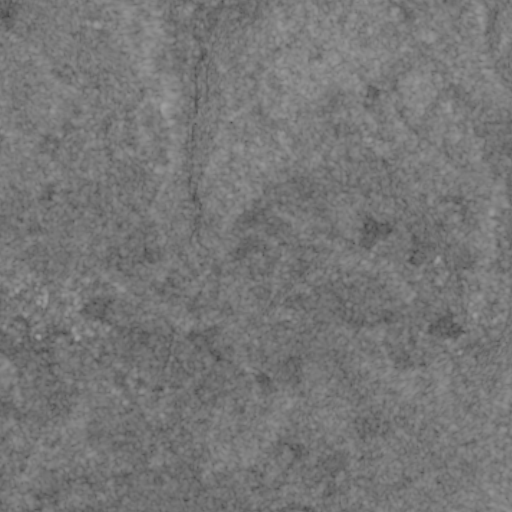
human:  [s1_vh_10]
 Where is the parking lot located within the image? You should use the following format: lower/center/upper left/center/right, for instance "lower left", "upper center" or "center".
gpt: The parking lot is located in the center left of the image.
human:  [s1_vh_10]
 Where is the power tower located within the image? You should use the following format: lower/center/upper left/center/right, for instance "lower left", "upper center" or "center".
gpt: The power tower is located in the lower right of the image.
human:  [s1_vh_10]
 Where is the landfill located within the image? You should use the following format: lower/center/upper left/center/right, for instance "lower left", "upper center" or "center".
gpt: There is no landfill in the image.

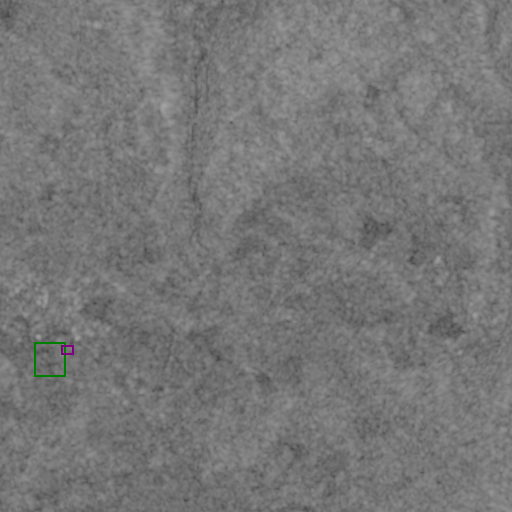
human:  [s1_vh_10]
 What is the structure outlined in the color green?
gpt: The structure outlined in green is a crop field.
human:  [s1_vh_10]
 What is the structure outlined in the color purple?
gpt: The structure outlined in purple is a park.
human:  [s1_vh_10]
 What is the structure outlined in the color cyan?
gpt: There is no cyan outline.